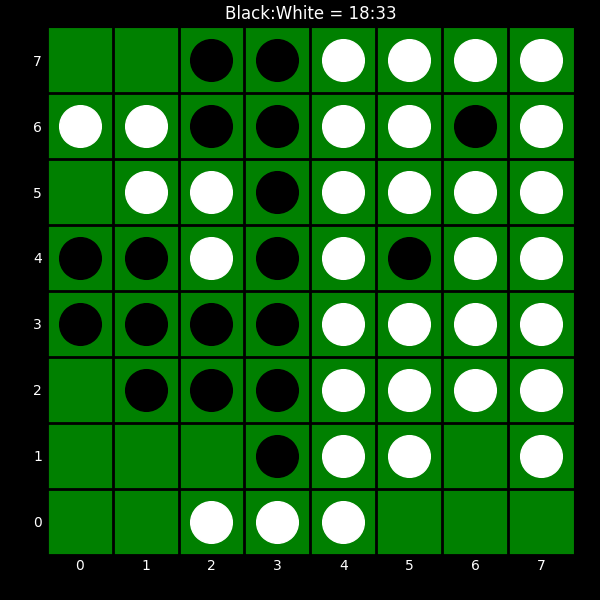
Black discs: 18
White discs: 33